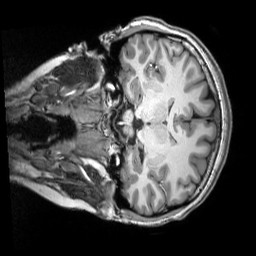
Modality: T1w
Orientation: coronal
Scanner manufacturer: siemens
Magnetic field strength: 3 T
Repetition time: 2.5 s
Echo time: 0.00343 s